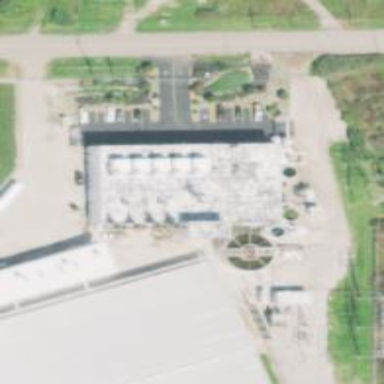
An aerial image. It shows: Gas-powered generator. It is gas turbine type generator.